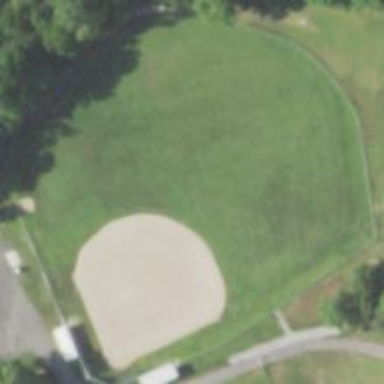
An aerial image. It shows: Baseball field.